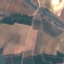
Label: PermanentCrop